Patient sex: M
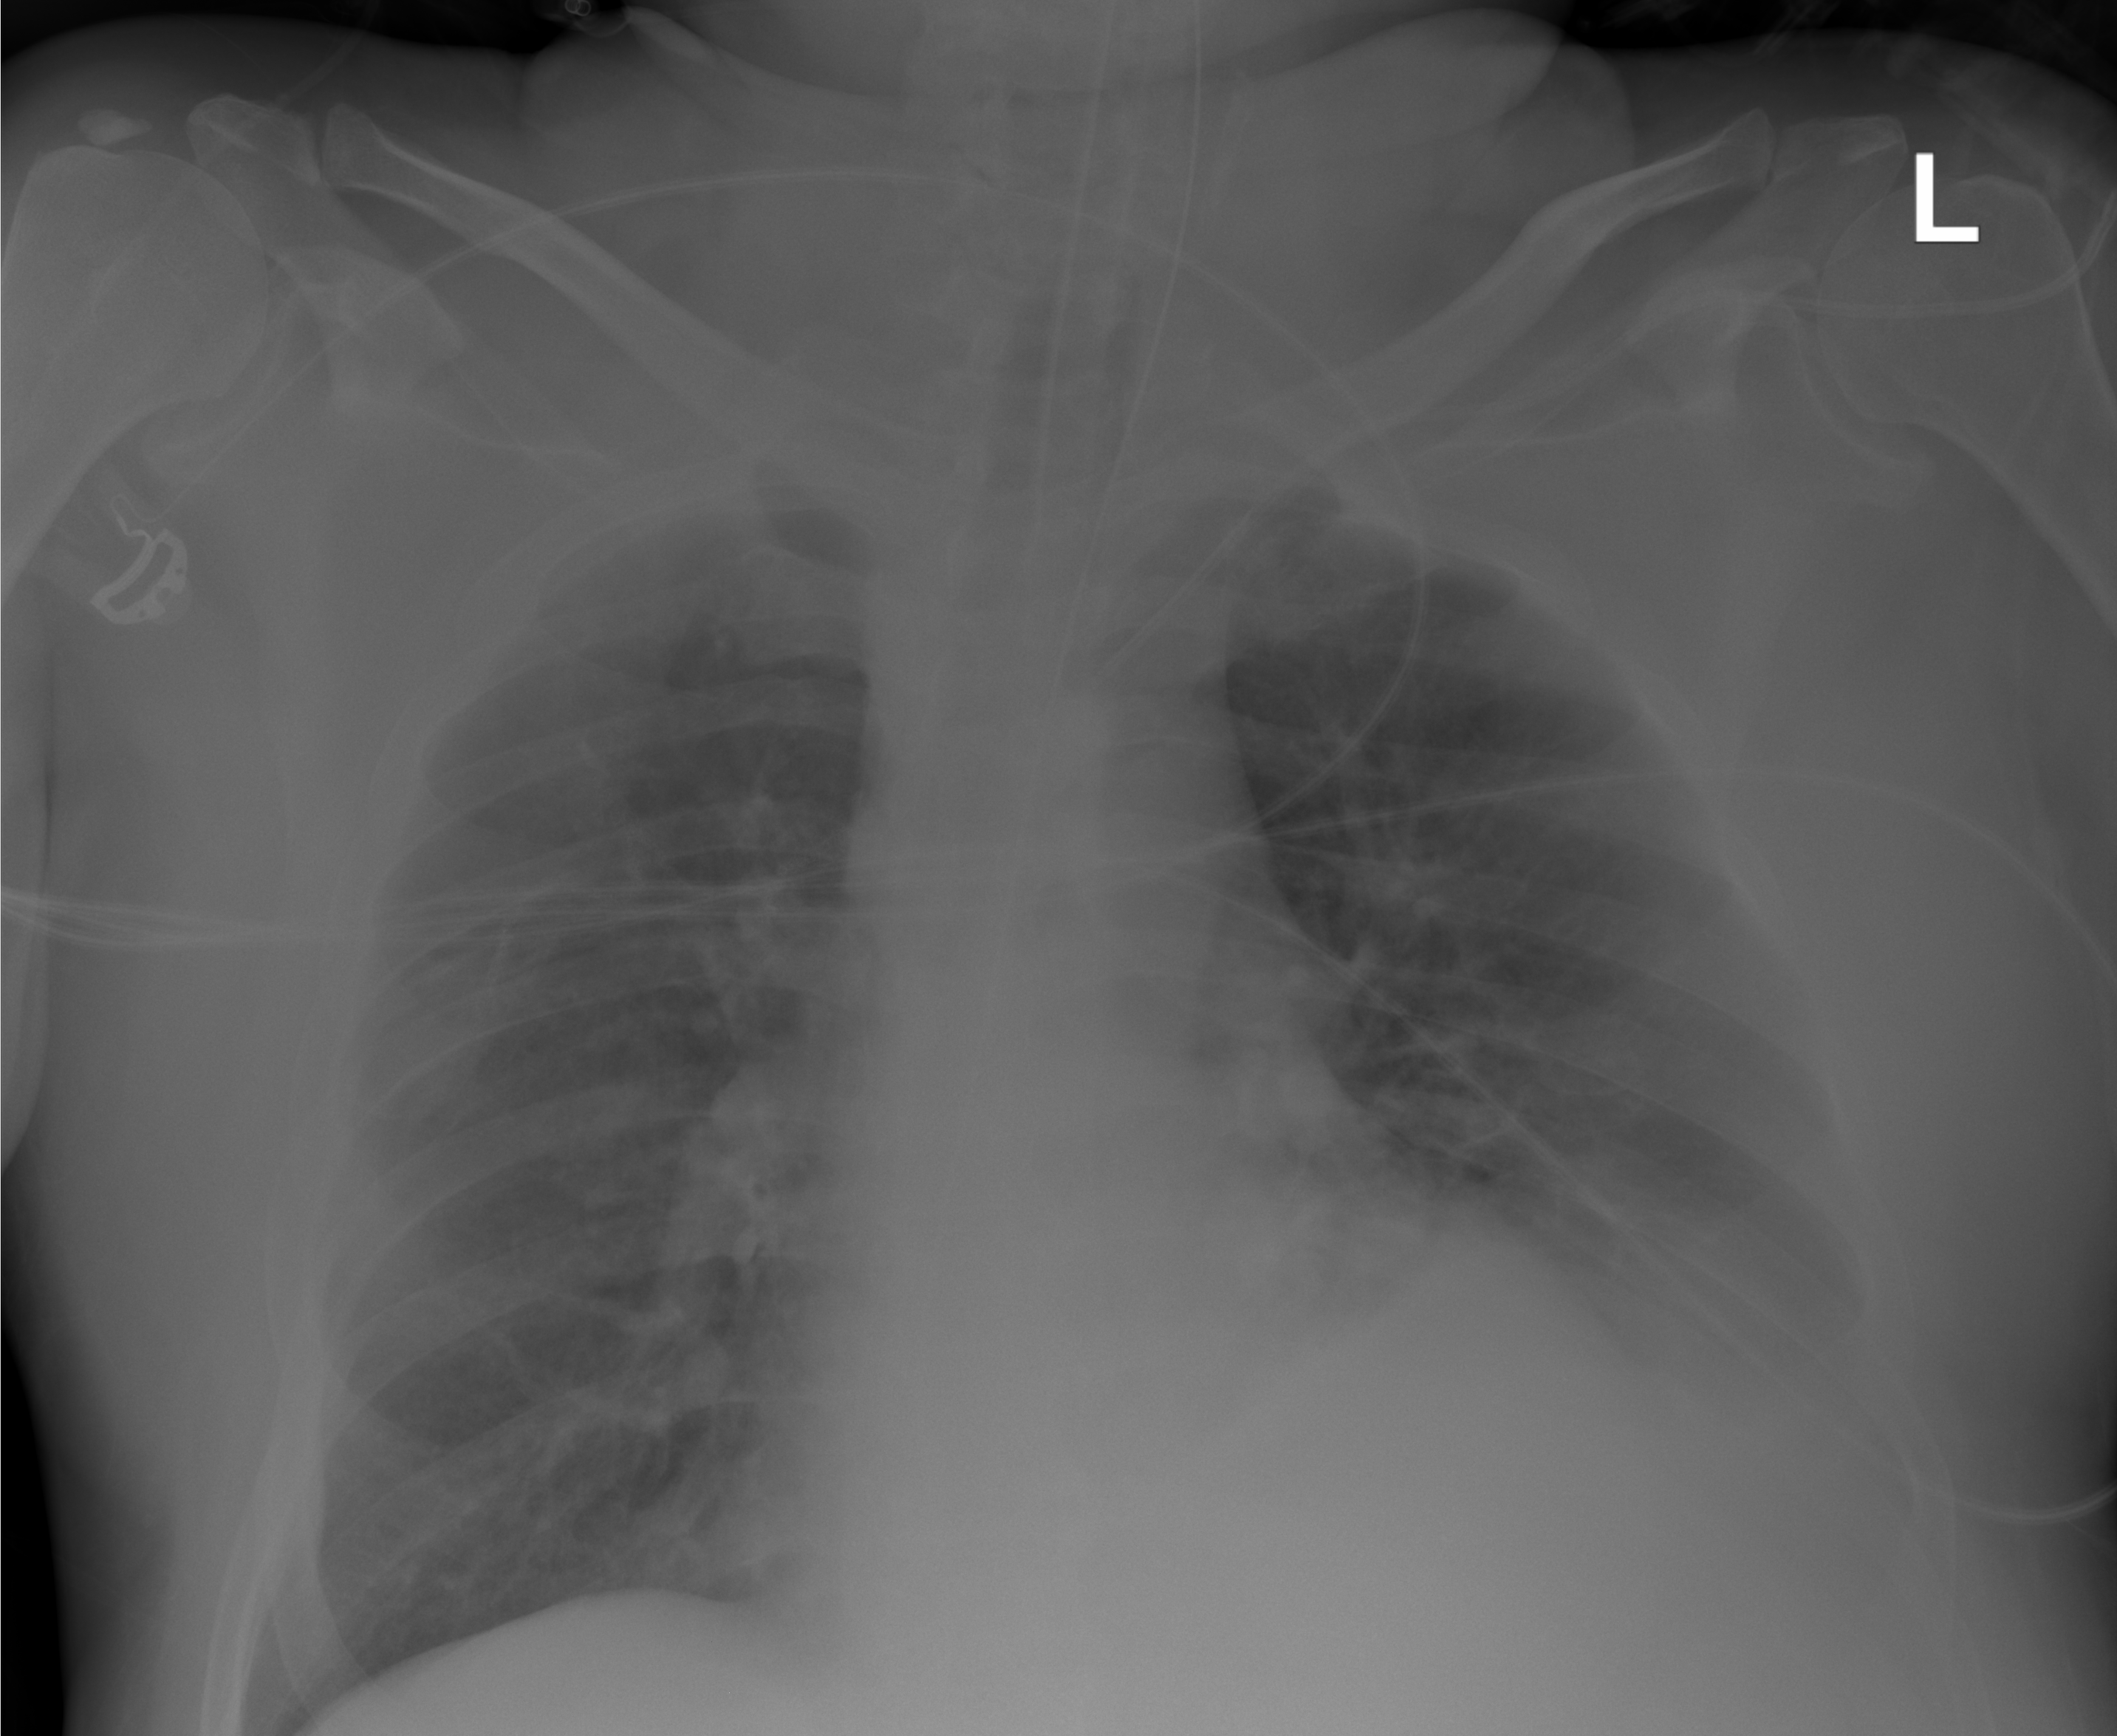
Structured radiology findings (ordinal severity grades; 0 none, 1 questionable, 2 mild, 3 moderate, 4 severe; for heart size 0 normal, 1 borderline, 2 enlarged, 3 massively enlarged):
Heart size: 0
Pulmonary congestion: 0
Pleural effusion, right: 0
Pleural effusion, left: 3
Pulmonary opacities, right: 0
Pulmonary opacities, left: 0
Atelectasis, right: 0
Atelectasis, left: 2